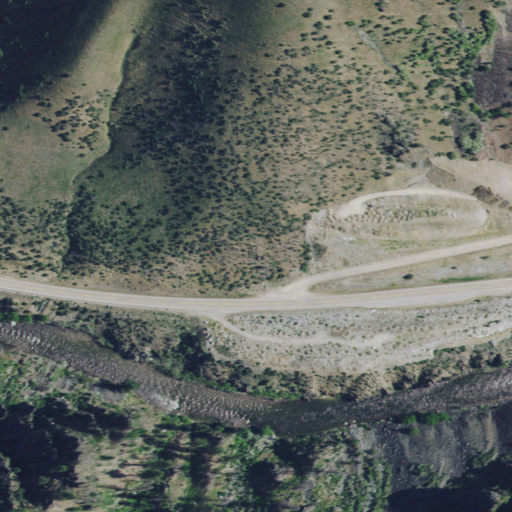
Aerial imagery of plain(s) in Idaho named Birch Flat containing shrub, grassland, evergreen forest, low intensity development, medium intensity development, open water, and herbaceous wetlands